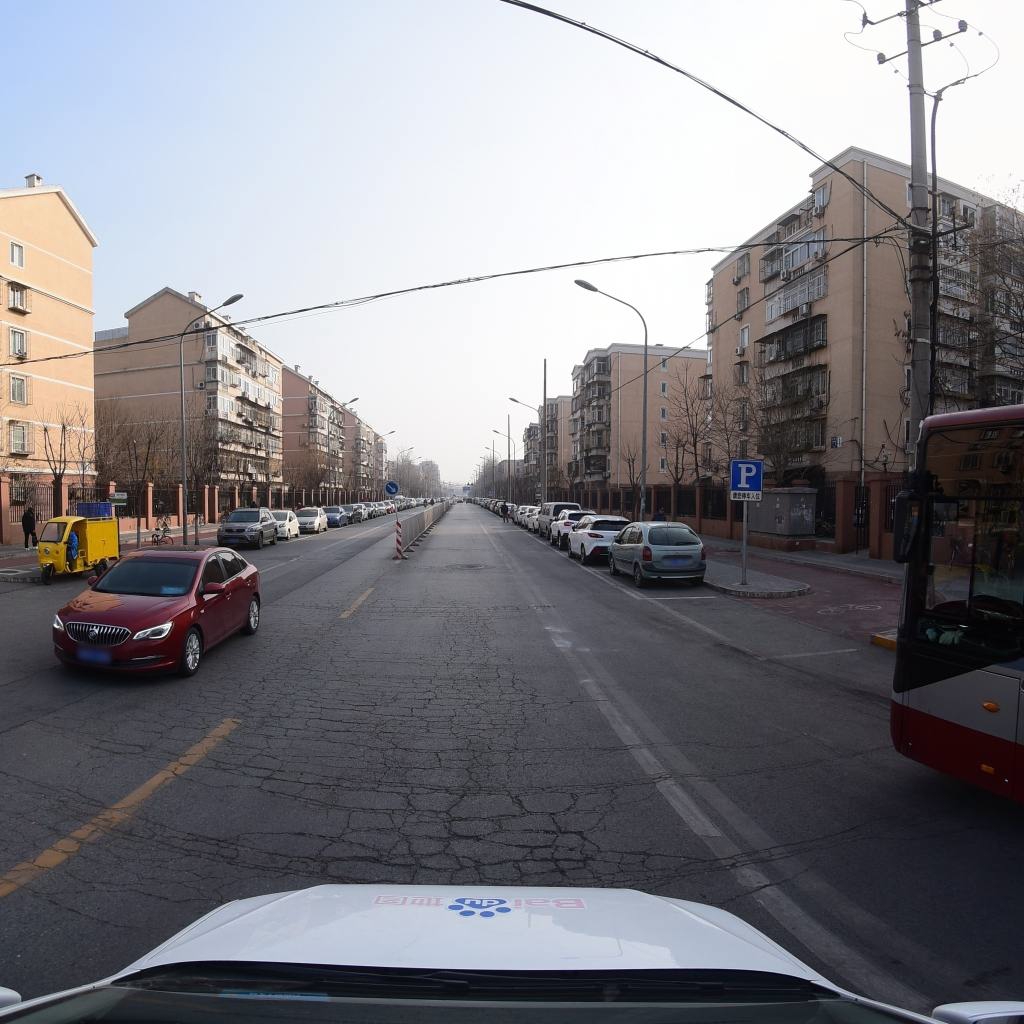
Region: Fengtai
Road damage annotations: manhole cover, alligator crack